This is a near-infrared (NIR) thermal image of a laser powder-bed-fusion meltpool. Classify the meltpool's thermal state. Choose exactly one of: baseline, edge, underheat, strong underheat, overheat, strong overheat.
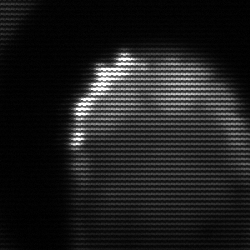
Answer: edge